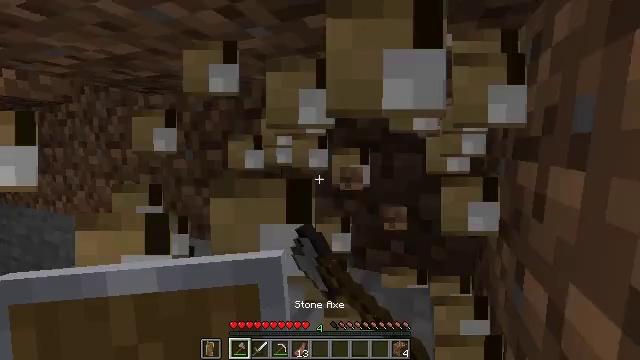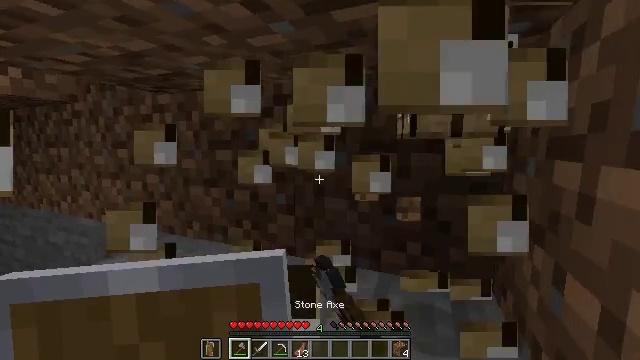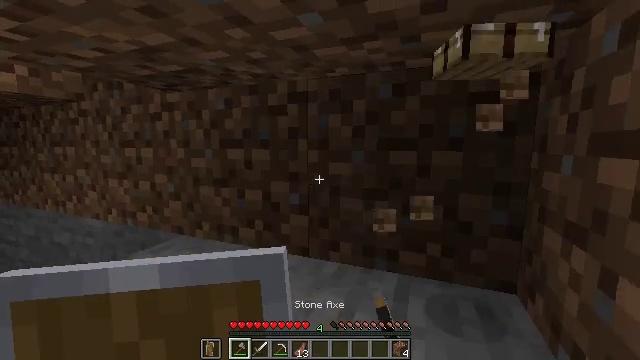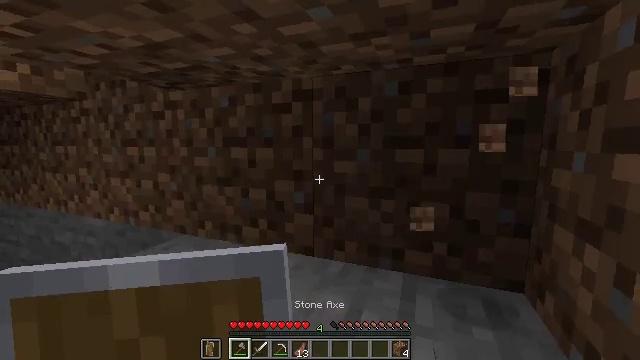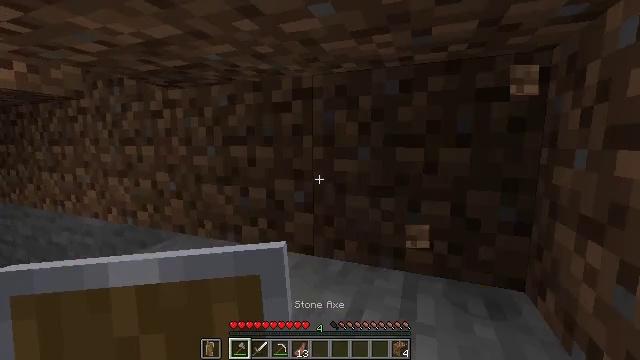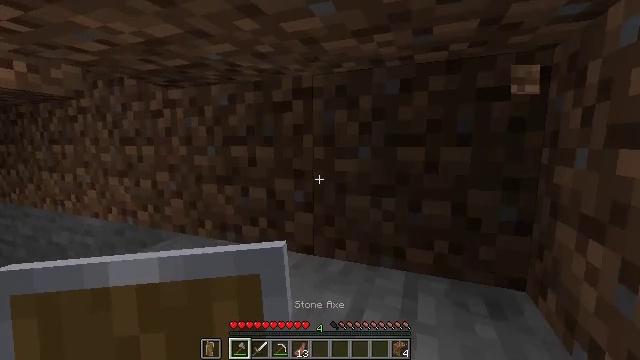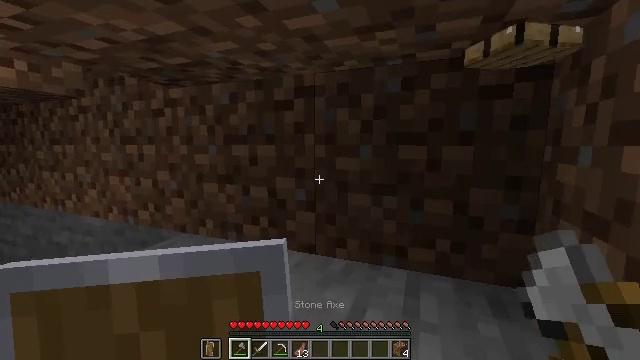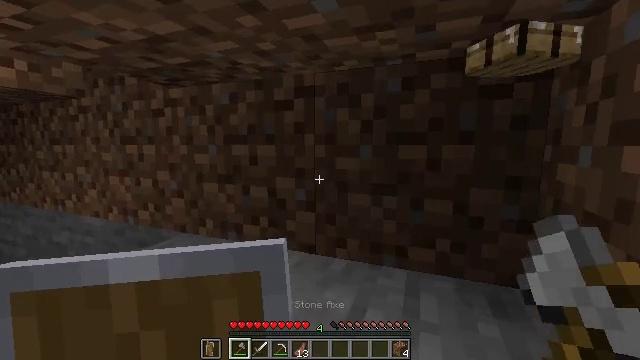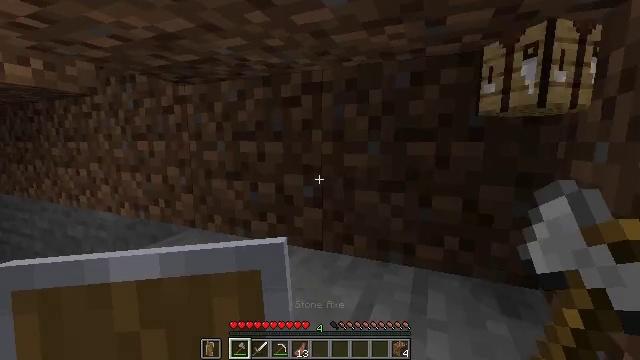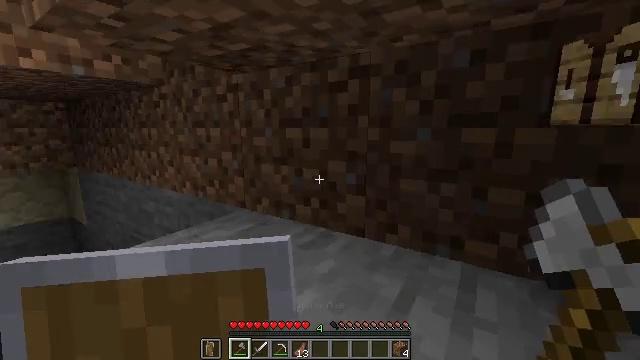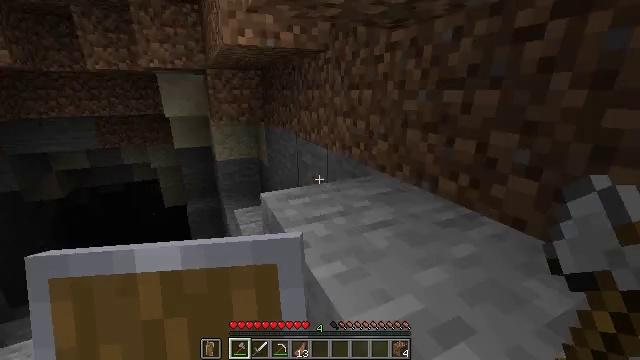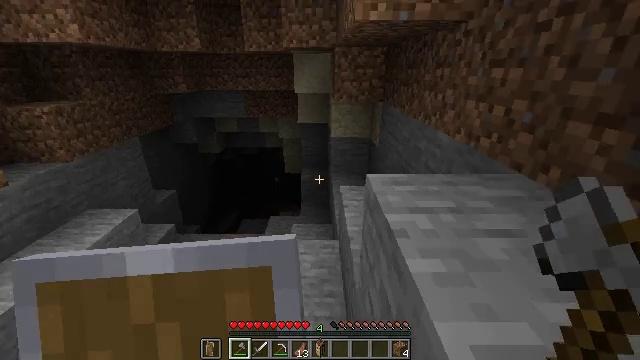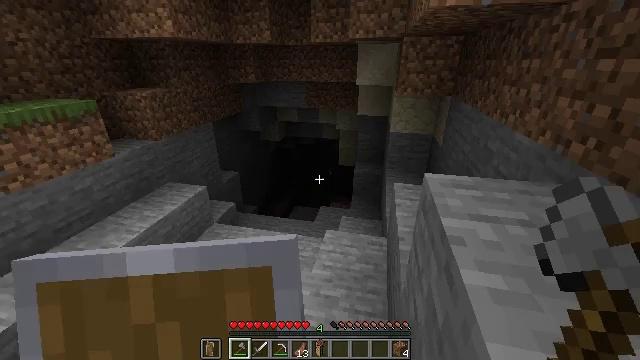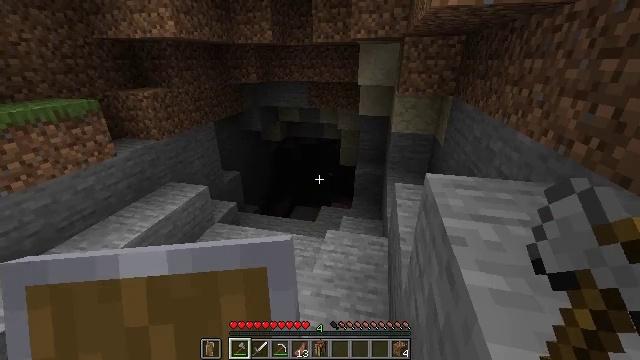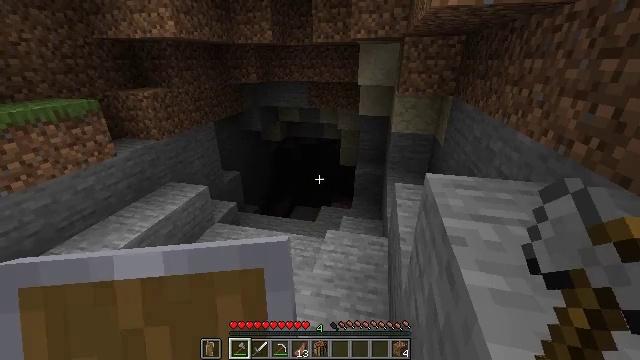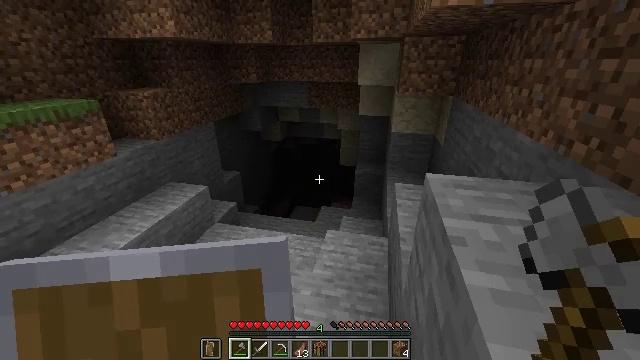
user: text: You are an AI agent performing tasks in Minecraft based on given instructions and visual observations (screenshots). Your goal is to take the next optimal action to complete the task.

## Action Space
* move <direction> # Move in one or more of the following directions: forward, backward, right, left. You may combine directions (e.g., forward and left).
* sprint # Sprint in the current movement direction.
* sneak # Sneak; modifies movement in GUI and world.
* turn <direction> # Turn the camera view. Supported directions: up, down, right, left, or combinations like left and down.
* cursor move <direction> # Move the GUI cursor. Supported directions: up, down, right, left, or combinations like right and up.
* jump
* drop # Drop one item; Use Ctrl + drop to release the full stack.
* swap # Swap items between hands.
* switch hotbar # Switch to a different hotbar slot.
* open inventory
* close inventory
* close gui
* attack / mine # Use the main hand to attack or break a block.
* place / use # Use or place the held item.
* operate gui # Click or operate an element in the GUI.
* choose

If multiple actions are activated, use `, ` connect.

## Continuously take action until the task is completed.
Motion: motion action
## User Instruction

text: Destroy the smoker to move it.
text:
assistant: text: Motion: move forward
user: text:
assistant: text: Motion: no_op
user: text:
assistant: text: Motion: no_op
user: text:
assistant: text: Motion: no_op
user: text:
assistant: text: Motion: no_op
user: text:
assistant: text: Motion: no_op
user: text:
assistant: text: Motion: no_op
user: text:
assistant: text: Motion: turn left
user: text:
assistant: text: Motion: turn left and down
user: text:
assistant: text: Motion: turn left and down
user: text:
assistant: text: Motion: turn left and down
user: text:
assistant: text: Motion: turn left and down
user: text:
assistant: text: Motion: no_op
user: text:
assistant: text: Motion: no_op
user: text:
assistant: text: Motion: no_op
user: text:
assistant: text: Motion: no_op
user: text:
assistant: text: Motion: no_op
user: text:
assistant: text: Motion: no_op
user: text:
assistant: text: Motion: no_op
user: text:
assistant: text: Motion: no_op
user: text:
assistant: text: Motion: no_op
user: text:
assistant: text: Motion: no_op
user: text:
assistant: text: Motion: no_op
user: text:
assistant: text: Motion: no_op
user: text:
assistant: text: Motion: no_op
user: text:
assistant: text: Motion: no_op
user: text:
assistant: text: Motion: no_op
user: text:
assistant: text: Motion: move right, turn left and down
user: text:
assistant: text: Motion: move right, turn left and down
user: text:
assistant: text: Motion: turn right and down